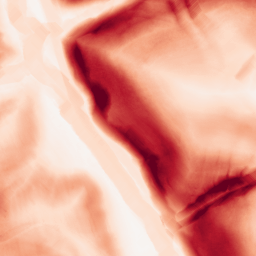
Category: morphological
Decomposition family: morphological_gradient
Decomposition parameters: size: 10
shape: diamond
Upsampling method: quadratic
Upsampling parameters: scale: 8
Upsampling scale: 8